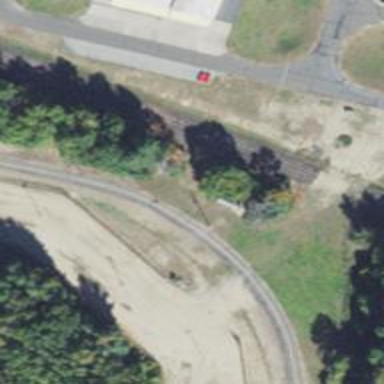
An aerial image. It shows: Abandoned railway.